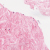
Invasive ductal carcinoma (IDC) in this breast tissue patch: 0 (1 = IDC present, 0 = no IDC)